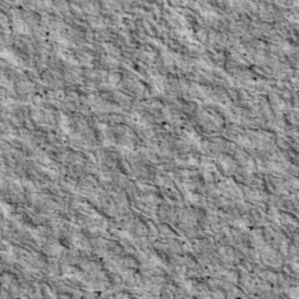
Label: non_frost